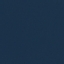
Label: SeaLake